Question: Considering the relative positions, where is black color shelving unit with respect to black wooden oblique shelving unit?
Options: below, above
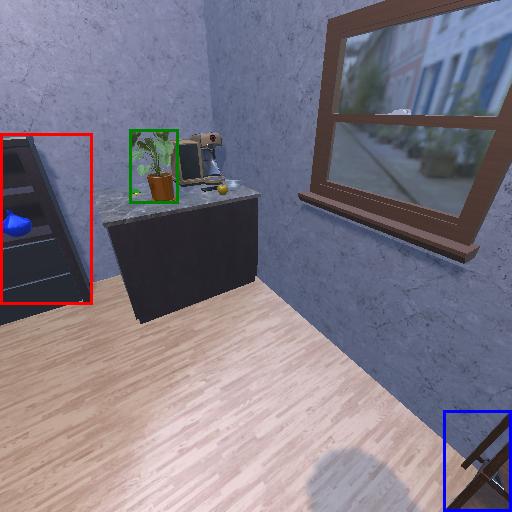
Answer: below